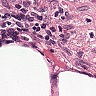
Metastatic tissue present: no